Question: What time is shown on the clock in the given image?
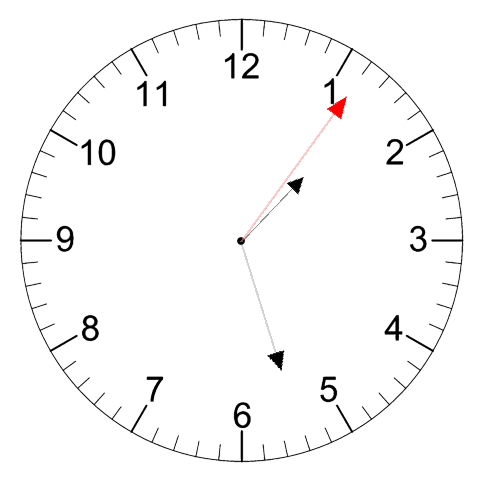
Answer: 01:27:06